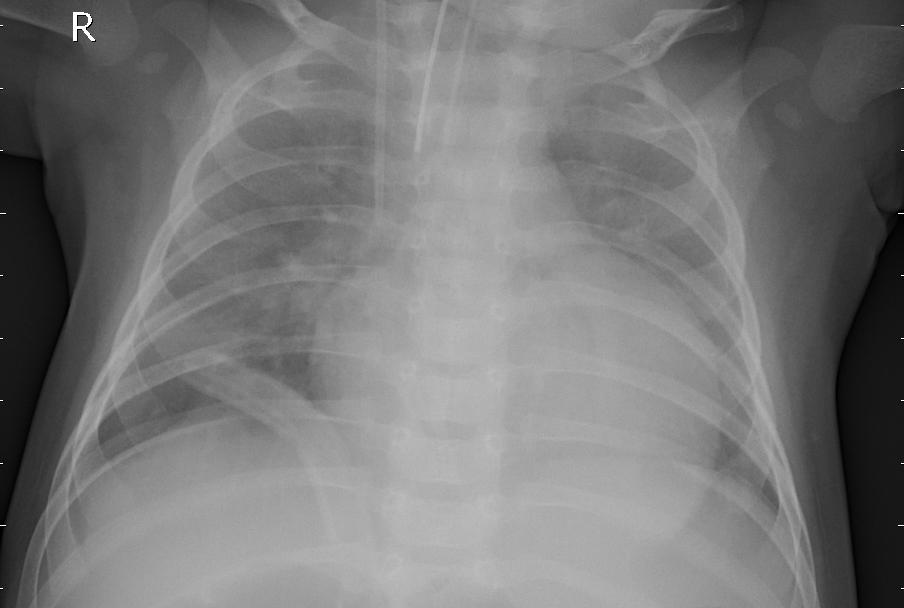
Diagnosis: PNEUMONIA